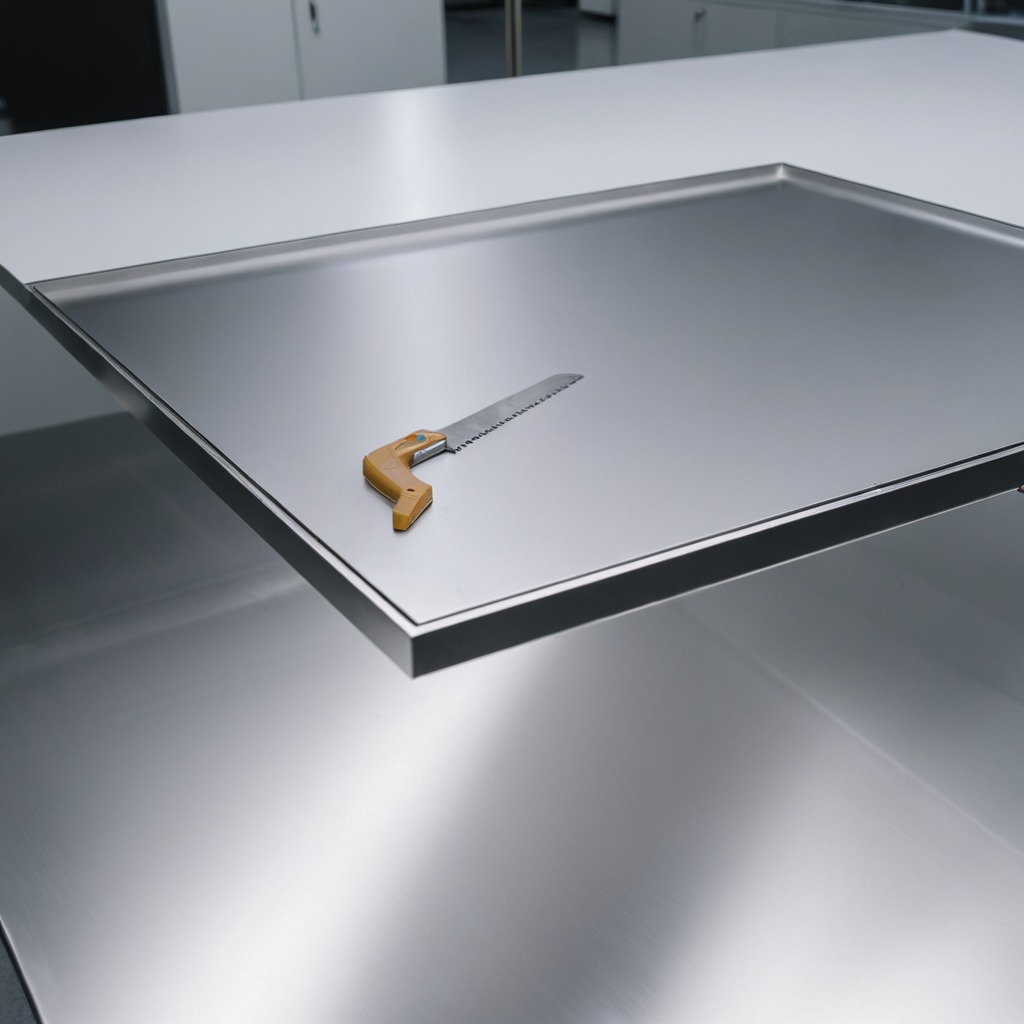
A handheld metal saw is lying on the stainless steel table.